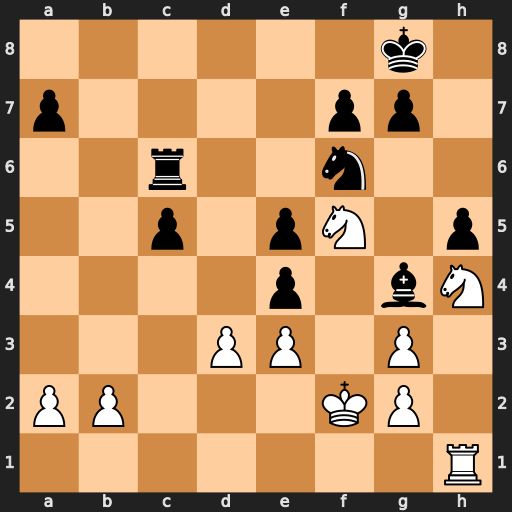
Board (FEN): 6k1/p4pp1/2r2n2/2p1pN1p/4p1bN/3PP1P1/PP3KP1/7R
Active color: w
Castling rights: -
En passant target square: -
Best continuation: Ne7+ Kf8 Nxc6